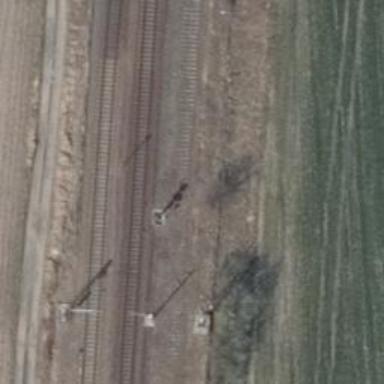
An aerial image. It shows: Railway signal.